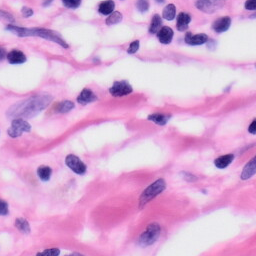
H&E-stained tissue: Skin